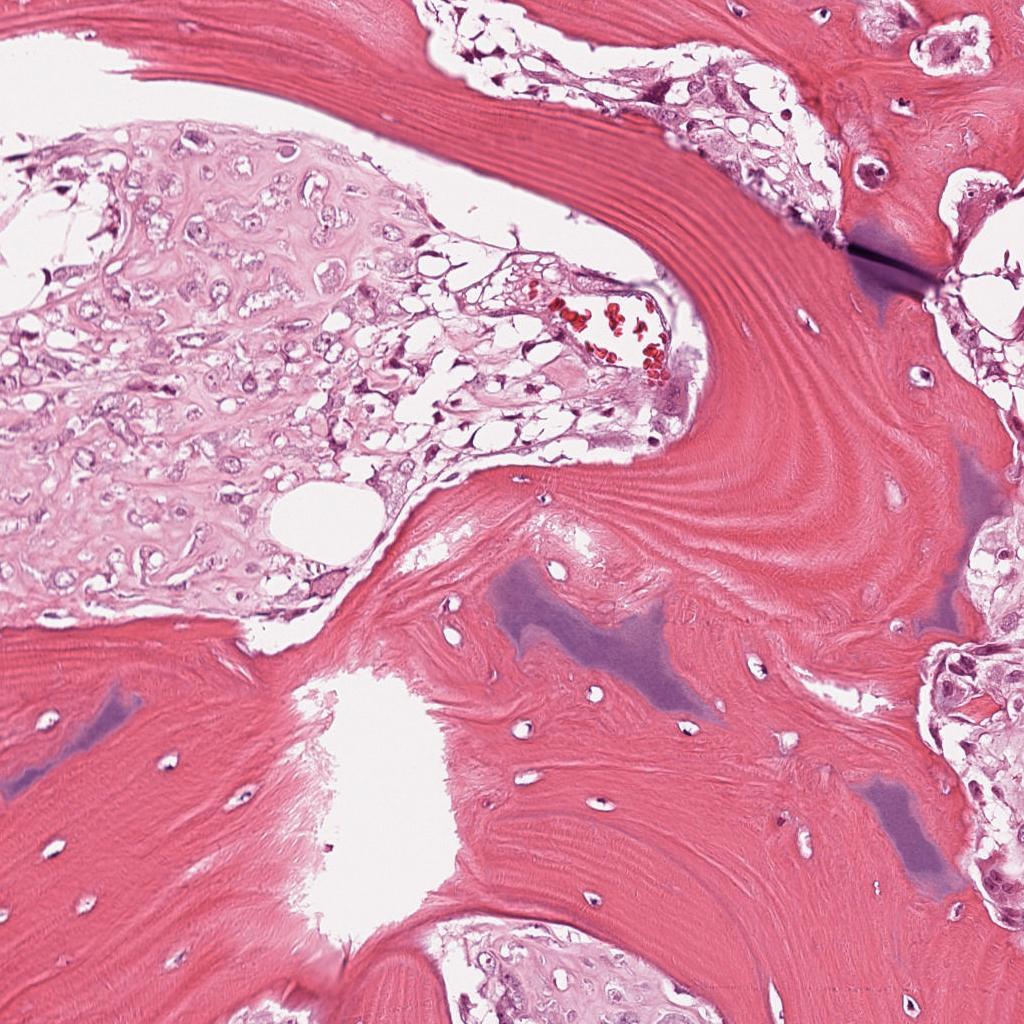
Label: Viable